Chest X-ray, PA view. Patient: 62 years old, sex M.
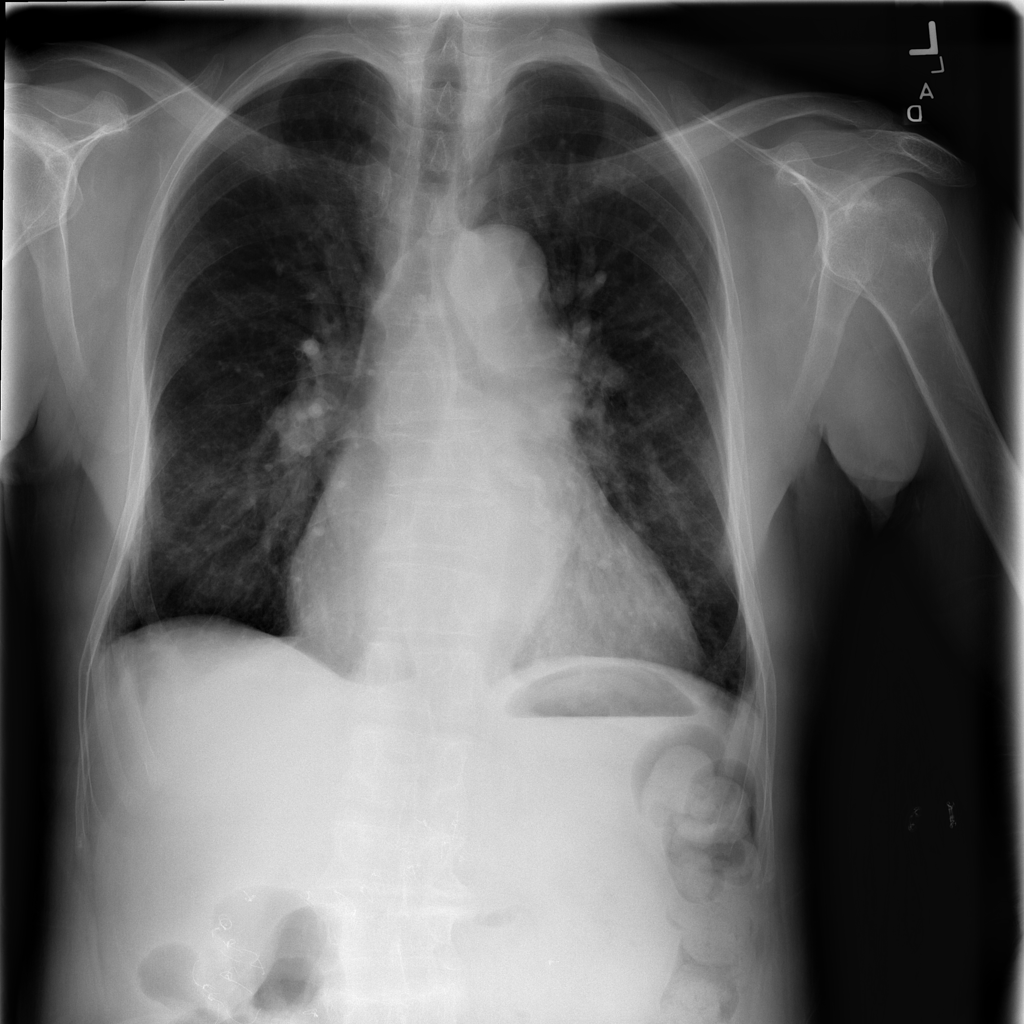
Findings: Infiltration